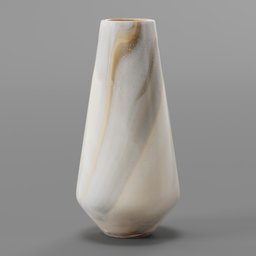
Label: decoration